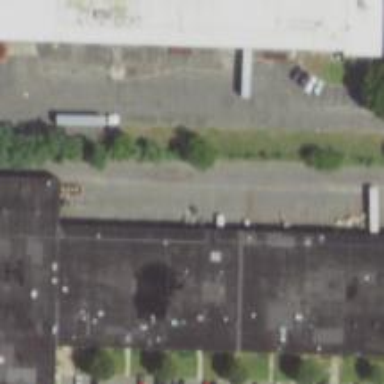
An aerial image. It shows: Commercial building.